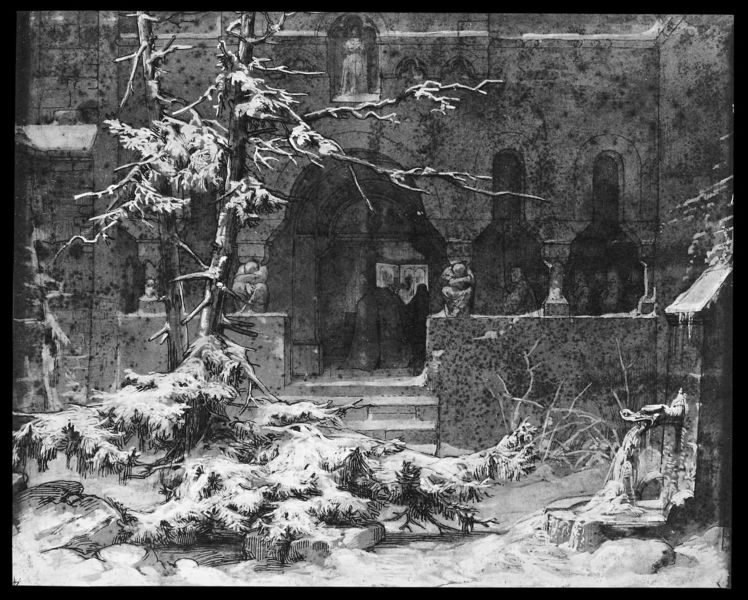
Titel: Klosterhof im Schnee
Künstler: Carl Friedrich Lessing
Institution: Ohio/USA, Cincinnati Art Museum
Schlagwörter: wasser, bäume, fenster, grau, gebäude, haus, schnee, stein, kirche, brunnen, statue, winter, tannen, stufen, eingang, kloster, druck, tanne, gebet, messe, mönche, brunne, gefroren, schwarz- weiß, messse